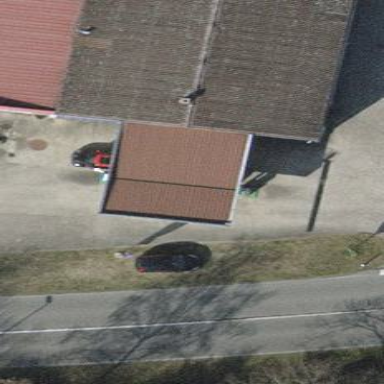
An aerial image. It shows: View of roof of building.